Question: i've this problem with WP_Query and the HTML output:
The Query:
'''
<!-- Category posts -->
<!-- Entretencion -->
<article class="six column">
<?php
$caps = new WP_Query();
$caps->query('posts_per_page=4&category_name=entretencion');
while($caps->have_posts()) {
$caps->the_post();
$count++;
if($count == 1) {
?>
<!--First post -->
<h4 class="cat-title"><a href="#"><?php $category = get_the_category(); echo $category[0]->cat_name; ?></a></h4>
<div class="post-image">
<a href="#"><img src="<?php bloginfo( 'template_url' ); ?>/upload/imagepost1.jpg" alt=""></a>
</div>
<div class="post-container">
<h2 class="post-title">Create a Flexible Folded Paper Effect Using CSS3 Features</h2>
<div class="post-content">
<p>Venenatis volutpat orci, ut sodales augue tempor nec. Integer tempus ullamcorper felis eget dipiscing. Maecenas orci justo, mollis at tempus ac, gravida non</p>
</div>
</div>
<div class="post-meta">
<span class="comments"><a href="#">24</a></span>
<span class="author"><a href="#">nextwpthemes</a></span>
<span class="date"><a href="#">13 Jan 2013</a></span>
</div>
<!-- End of first post -->
<?php } if($count >= 2) { //Contador ?>
<!-- Second and others posts -->
<div class="other-posts">
<ul class="no-bullet">
<!-- Repeat this list with post 2, 3, and 4 -->
<li id="<?php echo $post->ID; ?>">
<a href="#"><img src="<?php bloginfo( 'template_url' ); ?>/upload/thumb1.jpg" alt=""></a>
<h3 class="post-title"><a href="#">Check Out the New Recommended Resources on Webdesigntuts+</a></h3>
<span class="date"><a href="#">13 Jan 2013</a></span>
</li>
</ul>
</div>
<?php } // Fin contador ?>
<?php } ?>
</article>
'''
But the HTML output repeat 3 div with class 'other-post'.
The problem (left) the original (right)

How to repeat only li tags?
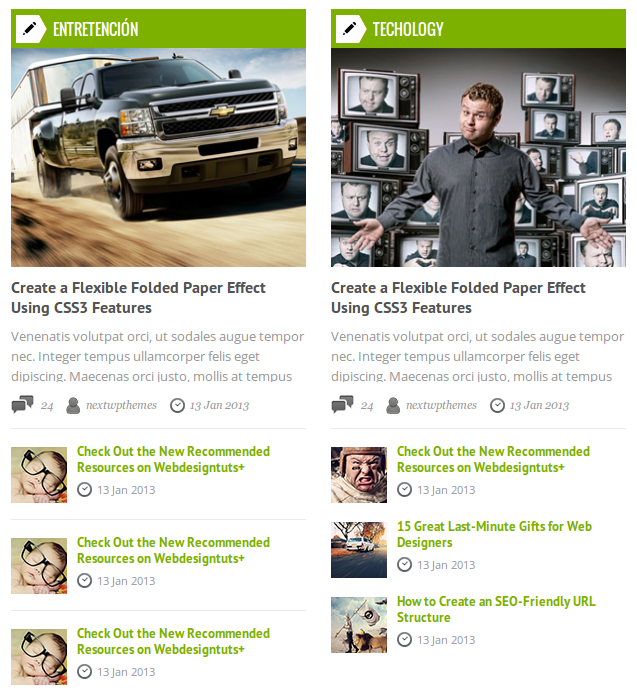
Answer: '''
<!-- Category posts -->
<!-- Entretencion -->
<article class="six column">
<?php
$count = '';
$perpage = 4;
$caps = new WP_Query();
$caps->query('posts_per_page='.$perpage.'&category_name=entretencion');
while($caps->have_posts()) {
$caps->the_post();
$count++;
if($count == 1) {
?>
<!--First post -->
<h4 class="cat-title"><a href="#"><?php $category = get_the_category(); echo $category[0]->cat_name; ?></a></h4>
<div class="post-image">
<a href="#"><img src="<?php bloginfo( 'template_url' ); ?>/upload/imagepost1.jpg" alt=""></a>
</div>
<div class="post-container">
<h2 class="post-title">Create a Flexible Folded Paper Effect Using CSS3 Features</h2>
<div class="post-content">
<p>Venenatis volutpat orci, ut sodales augue tempor nec. Integer tempus ullamcorper felis eget dipiscing. Maecenas orci justo, mollis at tempus ac, gravida non</p>
</div>
</div>
<div class="post-meta">
<span class="comments"><a href="#">24</a></span>
<span class="author"><a href="#">nextwpthemes</a></span>
<span class="date"><a href="#">13 Jan 2013</a></span>
</div>
<!-- End of first post -->
<?php
}
//only on second post/loop
if($count == 2) {
?>
<!-- Second and others posts -->
<div class="other-posts">
<ul class="no-bullet">
<?php
}
if($count >= 2) { //Contador
?>
<!-- Repeat this list with post 2, 3, and 4 -->
<li id="<?php echo $post->ID; ?>">
<a href="#"><img src="<?php bloginfo( 'template_url' ); ?>/upload/thumb1.jpg" alt=""></a>
<h3 class="post-title"><a href="#">Check Out the New Recommended Resources on Webdesigntuts+</a></h3>
<span class="date"><a href="#">13 Jan 2013</a></span>
</li>
<?php
}
//again, only on final loop
if($count == $perpage) {
?>
</ul>
</div>
<?php
}
}
?>
</article>
'''
That will only output one li in the second loop, and by the end of $perpage (i keep those 4 perpage you ask to the original WP_Query).
It's ugly, but should works.